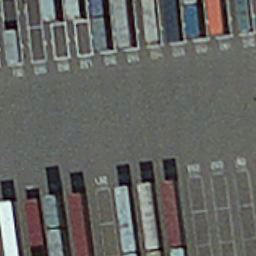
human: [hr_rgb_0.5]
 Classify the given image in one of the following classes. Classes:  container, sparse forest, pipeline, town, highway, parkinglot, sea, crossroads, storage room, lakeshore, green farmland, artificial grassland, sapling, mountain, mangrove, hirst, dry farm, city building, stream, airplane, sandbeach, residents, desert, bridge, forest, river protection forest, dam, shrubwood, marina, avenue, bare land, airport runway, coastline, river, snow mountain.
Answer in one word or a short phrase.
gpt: container